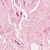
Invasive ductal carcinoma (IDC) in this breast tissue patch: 0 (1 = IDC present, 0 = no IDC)